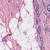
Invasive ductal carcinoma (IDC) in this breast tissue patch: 1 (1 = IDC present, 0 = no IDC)